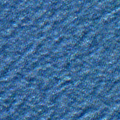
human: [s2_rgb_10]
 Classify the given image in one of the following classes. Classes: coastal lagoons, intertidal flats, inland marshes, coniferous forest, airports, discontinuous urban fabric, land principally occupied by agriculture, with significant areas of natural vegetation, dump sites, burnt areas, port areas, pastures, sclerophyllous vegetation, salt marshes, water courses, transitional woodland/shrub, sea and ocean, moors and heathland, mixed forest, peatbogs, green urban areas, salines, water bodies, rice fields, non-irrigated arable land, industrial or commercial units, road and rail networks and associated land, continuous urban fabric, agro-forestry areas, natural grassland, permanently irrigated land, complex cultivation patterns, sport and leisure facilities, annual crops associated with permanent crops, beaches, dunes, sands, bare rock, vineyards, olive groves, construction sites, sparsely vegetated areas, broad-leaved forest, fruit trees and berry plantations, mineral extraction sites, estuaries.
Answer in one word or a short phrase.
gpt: sea and ocean